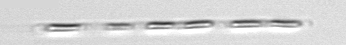
Label: Leptocylindrus